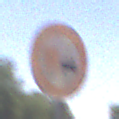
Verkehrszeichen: UeberholverbotKraftfahrzeuge
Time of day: Midday
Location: Outdoor (RoadRail)
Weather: Clear
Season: NotSpecified
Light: Natural